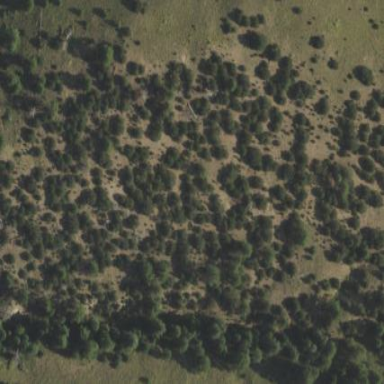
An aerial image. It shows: Scrub area with evergreen needle-leaved trees.